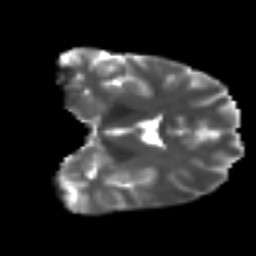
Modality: T2w
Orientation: coronal
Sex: male
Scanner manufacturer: ge
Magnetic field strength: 3 T
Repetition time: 7 s
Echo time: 0.08 s